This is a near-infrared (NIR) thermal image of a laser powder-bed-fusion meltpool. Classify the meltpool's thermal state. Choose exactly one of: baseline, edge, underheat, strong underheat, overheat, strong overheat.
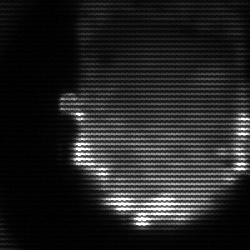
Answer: baseline